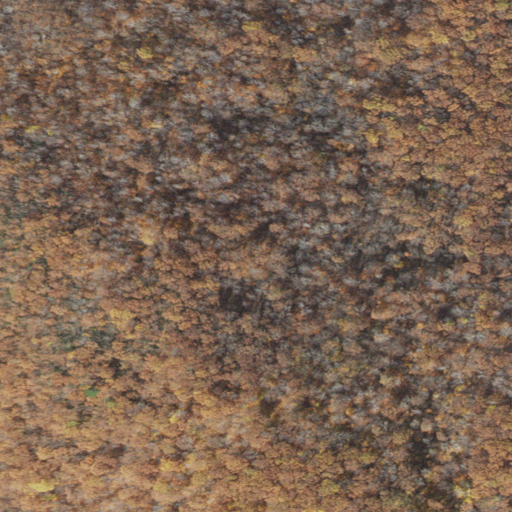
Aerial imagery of mountain in Massachusetts named Laurel Hill containing deciduous forest and woody wetlands